Question: I m using 'Xamarin' for 'iOS' v5.8.3(build 3).
I added a 'UIView' with a 'CAGradientLayer' on another 'UIView' lie this:
'''
public static void AddGradientView (CGColor color1, CGColor color2, UIView view) {
UIView gradientView = new UIView (view.Bounds);
gradientView.BackgroundColor = UIColor.Green;
gradientView.AutoresizingMask = UIViewAutoresizing.All;
CAGradientLayer gradient = new CAGradientLayer ();
gradient.Frame = gradientView.Bounds;
gradient.Colors = new CGColor[]{ color1, color2 };
gradientView.Layer.InsertSublayer (gradient, 0);
view.AddSubview (gradientView);
}
'''
But the result is like this:

The problem is the gradient layer, His 'frame' isn't fit to the wanted 'UIView'.
I think it's an 'Autolayout' issues.
Can anyone put me some light on it?
Thanks in advance!
P.S
The above code written in 'objective sharpie' But it can be understood by an 'iOS' developers easily ;)
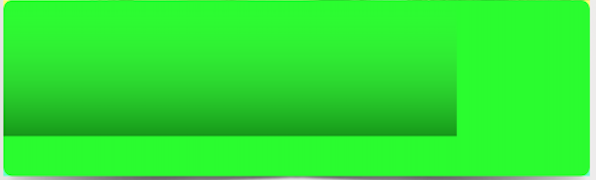
Answer: CALayer and its subclasses are not affected by autolayout.
To update a layers frame you can use 'viewDidLayoutSubviews' if you are updating a from a view controller, or 'layoutSubviews' from a custom UIView subclass.
From a UIViewController:
'''
- (void)viewDidLayoutSubviews
{
[super viewDidLayoutSubviews];
// you need to store a reference to the gradient layer and gradient views or fetch them from the sublayers and subviews
self.gradient.frame = self.gradientView.bounds;
}
'''
UIView subclass:
'''
- (void)layoutSubviews
{
[super layoutSubviews];
self.gradient.frame = self.bounds;
}
'''